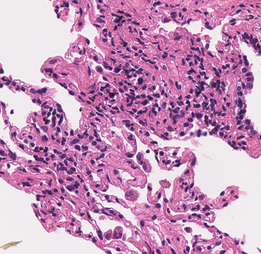
Tumor epithelial tissue: no
Tumor-associated stroma tissue: no
Normal tissue: yes